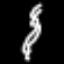
Label: squiggle